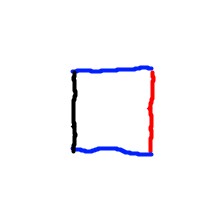
Shape: square